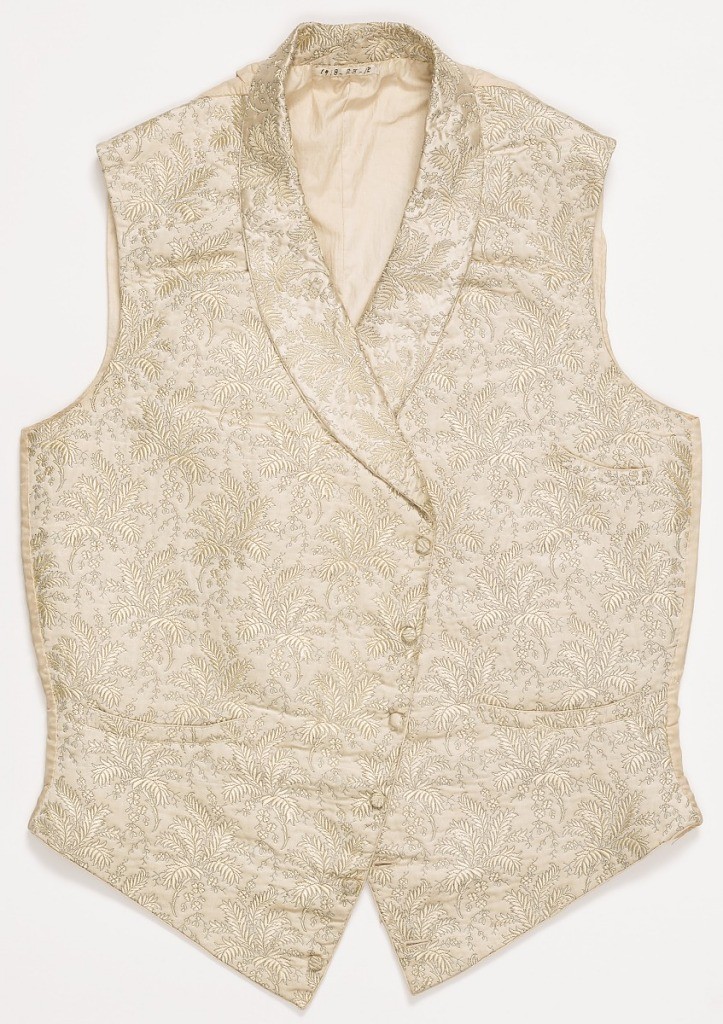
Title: Waistcoat
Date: ca. 1860
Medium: silk, cotton lining Technique: plain compound satin weave
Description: Man's waistcoat with turned back lapels. Front is white figured satin in a pattern of leafy branches with floral sprigs. Back is plain white silk with white cotton lining.